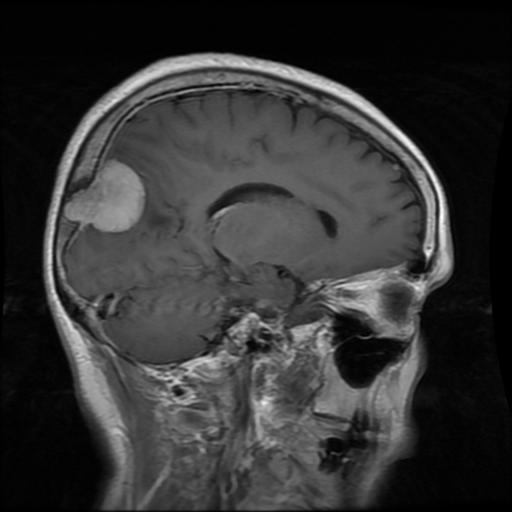
Label: meningioma